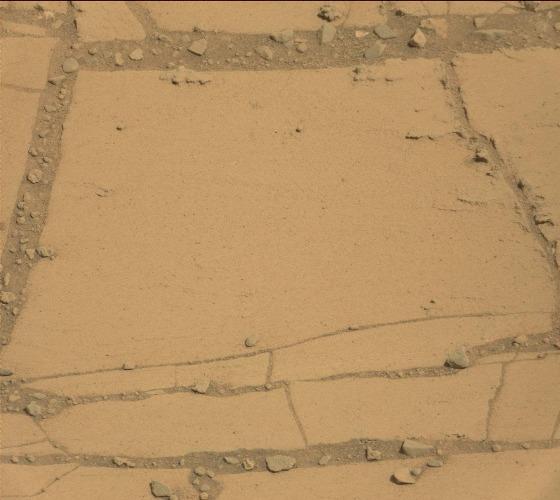
Terrain classes present: Bedrock, Gravel / Sand / Soil, Rock